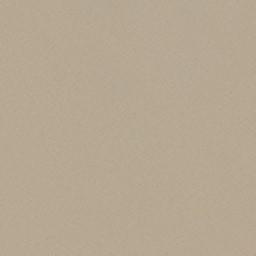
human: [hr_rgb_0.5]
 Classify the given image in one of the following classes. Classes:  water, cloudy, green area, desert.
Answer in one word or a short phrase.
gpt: desert